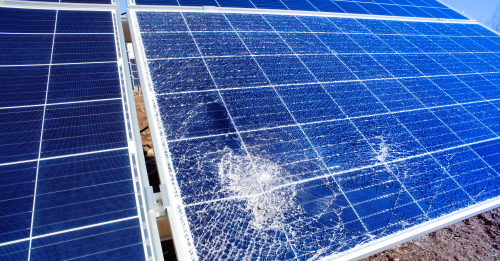
Label: Physical-Damage